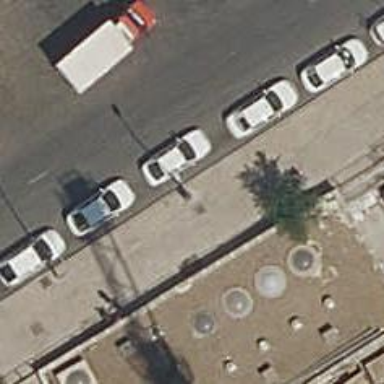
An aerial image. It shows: Taxi stand.